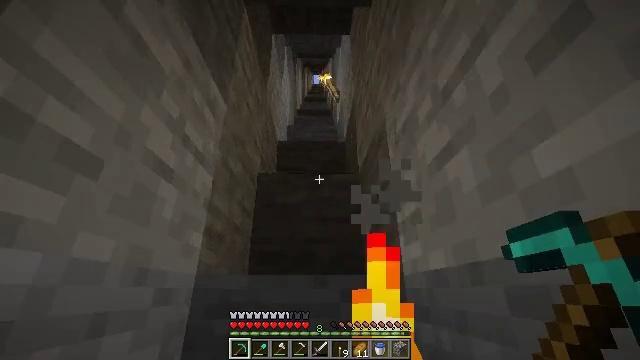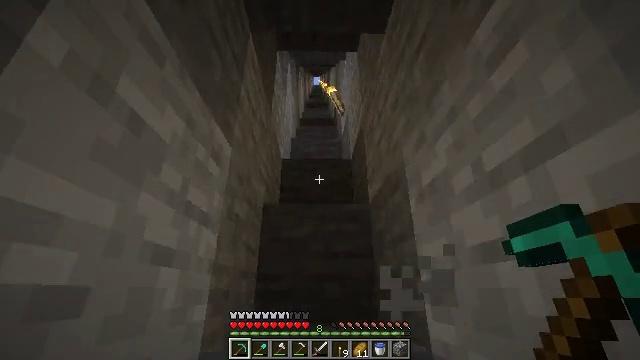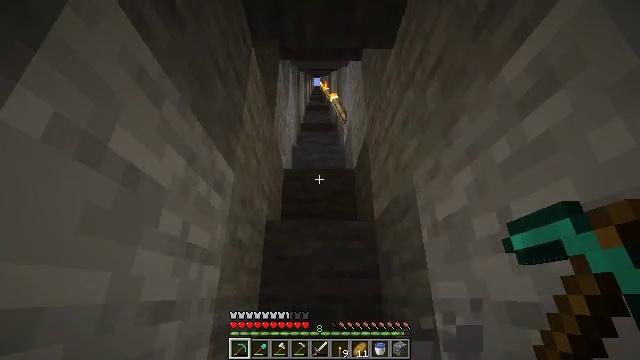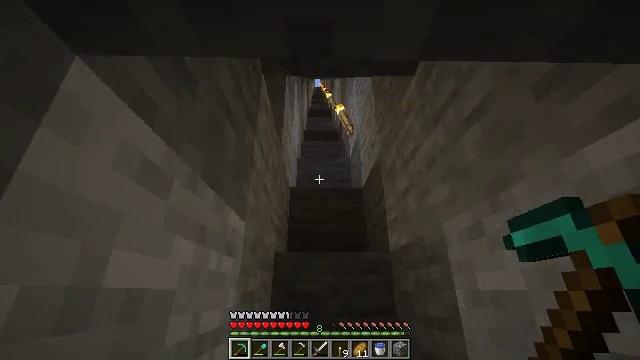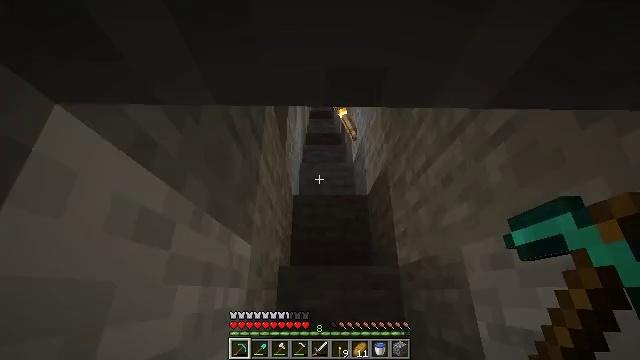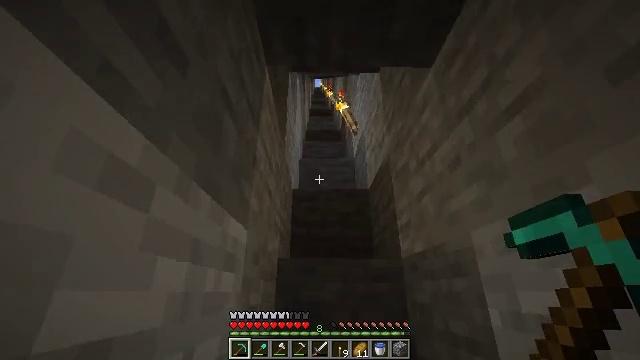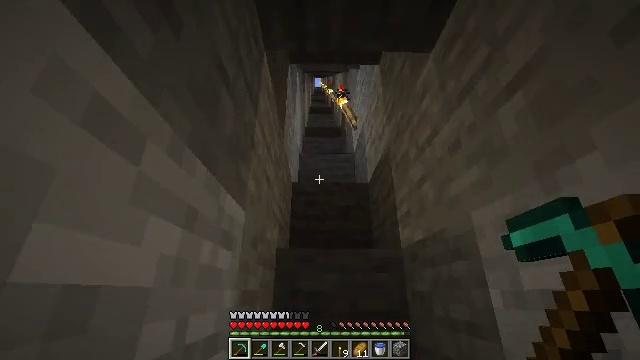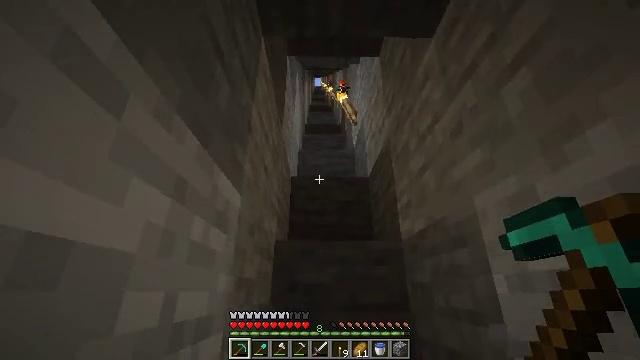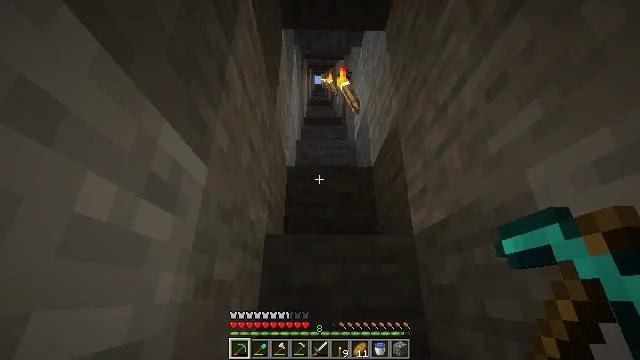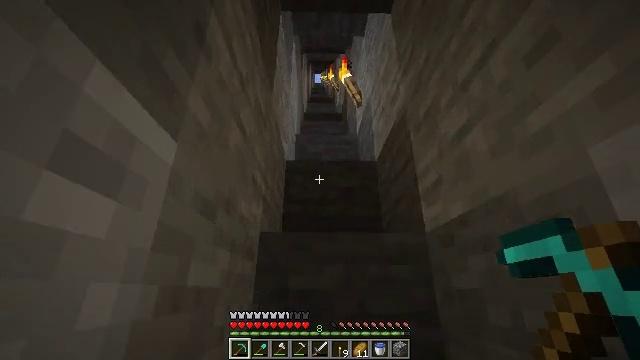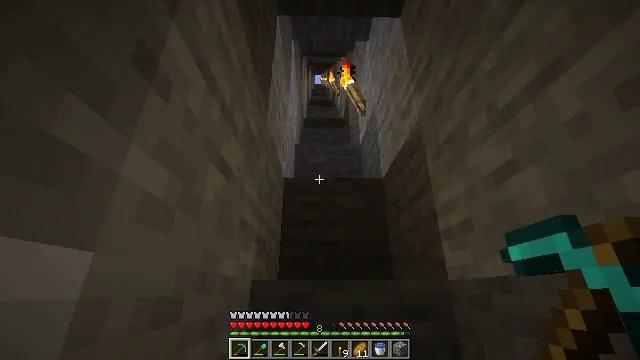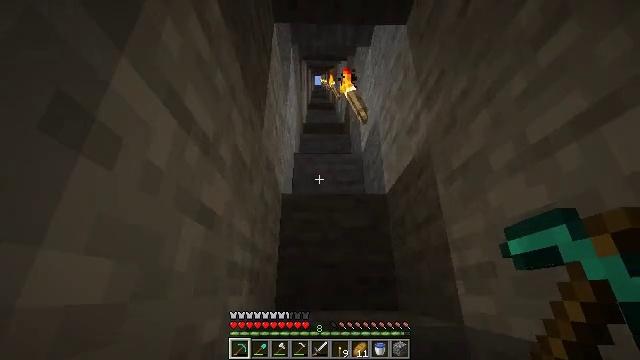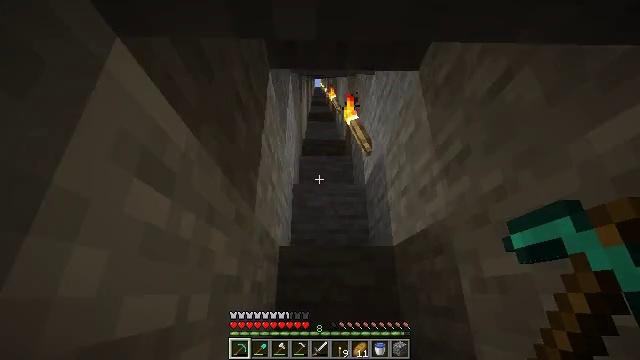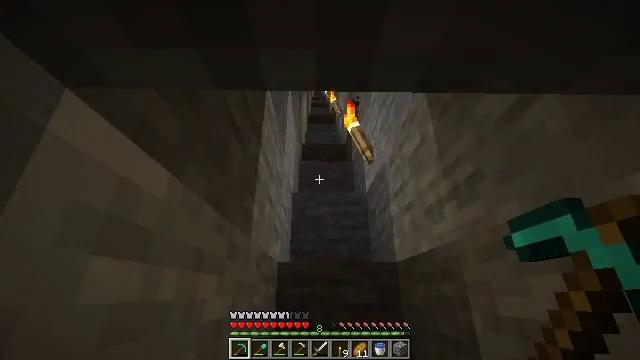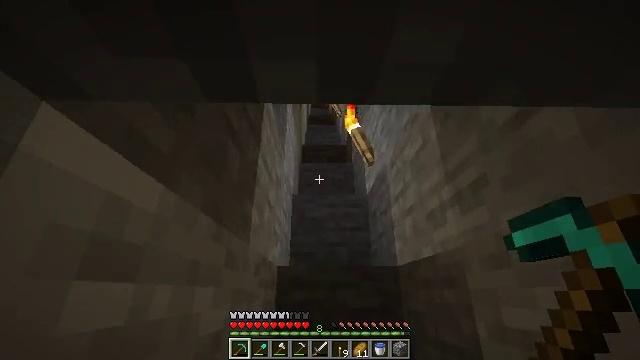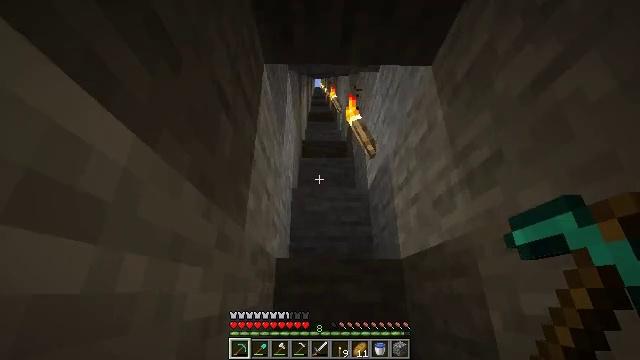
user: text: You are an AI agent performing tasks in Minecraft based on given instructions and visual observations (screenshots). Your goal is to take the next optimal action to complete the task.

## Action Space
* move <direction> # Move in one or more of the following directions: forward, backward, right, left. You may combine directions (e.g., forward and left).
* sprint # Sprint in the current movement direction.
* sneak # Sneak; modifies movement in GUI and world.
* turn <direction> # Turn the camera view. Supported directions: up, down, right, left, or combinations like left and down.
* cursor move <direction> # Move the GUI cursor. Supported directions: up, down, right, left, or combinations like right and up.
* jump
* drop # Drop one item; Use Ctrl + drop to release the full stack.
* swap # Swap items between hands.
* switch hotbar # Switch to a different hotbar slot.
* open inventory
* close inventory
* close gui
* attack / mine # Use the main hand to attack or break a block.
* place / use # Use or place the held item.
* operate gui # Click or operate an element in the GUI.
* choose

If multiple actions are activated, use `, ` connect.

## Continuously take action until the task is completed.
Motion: motion action
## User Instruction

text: Obtain an enchanting table using obsidian, diamonds, and a book.
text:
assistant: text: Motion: move forward and move left, jump
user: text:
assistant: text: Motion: move forward and move left, jump
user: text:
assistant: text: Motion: move forward, jump
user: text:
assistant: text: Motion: move forward, jump
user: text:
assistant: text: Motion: move forward, jump
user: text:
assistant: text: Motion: move forward, jump
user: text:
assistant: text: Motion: move forward, jump
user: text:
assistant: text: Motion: move forward, jump
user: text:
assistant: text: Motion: move forward, jump
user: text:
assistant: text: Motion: move forward, jump
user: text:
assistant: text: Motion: move forward, jump
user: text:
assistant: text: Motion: move forward, jump
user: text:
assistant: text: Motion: move forward, jump
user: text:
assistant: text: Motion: move forward, jump
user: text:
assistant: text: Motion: move forward, jump
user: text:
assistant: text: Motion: move forward, jump
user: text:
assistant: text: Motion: move forward, jump
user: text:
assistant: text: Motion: move forward, jump
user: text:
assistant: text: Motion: move forward, jump
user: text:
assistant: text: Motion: move forward, jump
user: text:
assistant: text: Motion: move forward, jump
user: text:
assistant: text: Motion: move forward, jump
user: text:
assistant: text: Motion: move forward, jump
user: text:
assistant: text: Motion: move forward, jump
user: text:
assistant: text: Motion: move forward, jump
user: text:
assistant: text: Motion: move forward, jump
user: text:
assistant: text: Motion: move forward, jump
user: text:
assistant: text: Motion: move forward, jump
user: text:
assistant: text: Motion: move forward, jump
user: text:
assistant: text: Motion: move forward, jump